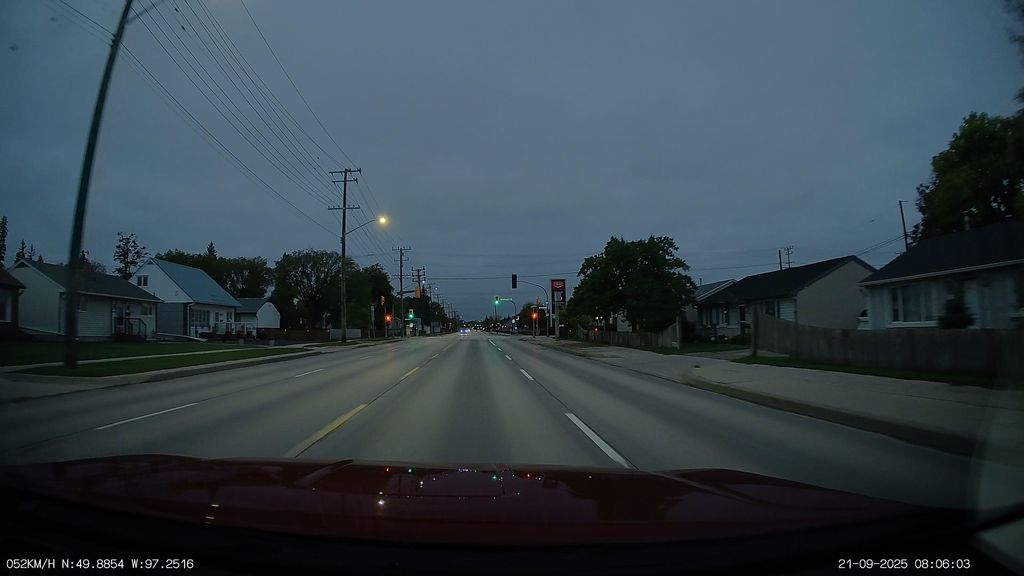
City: winnipeg